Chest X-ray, PA view. Patient: 34 years old, sex F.
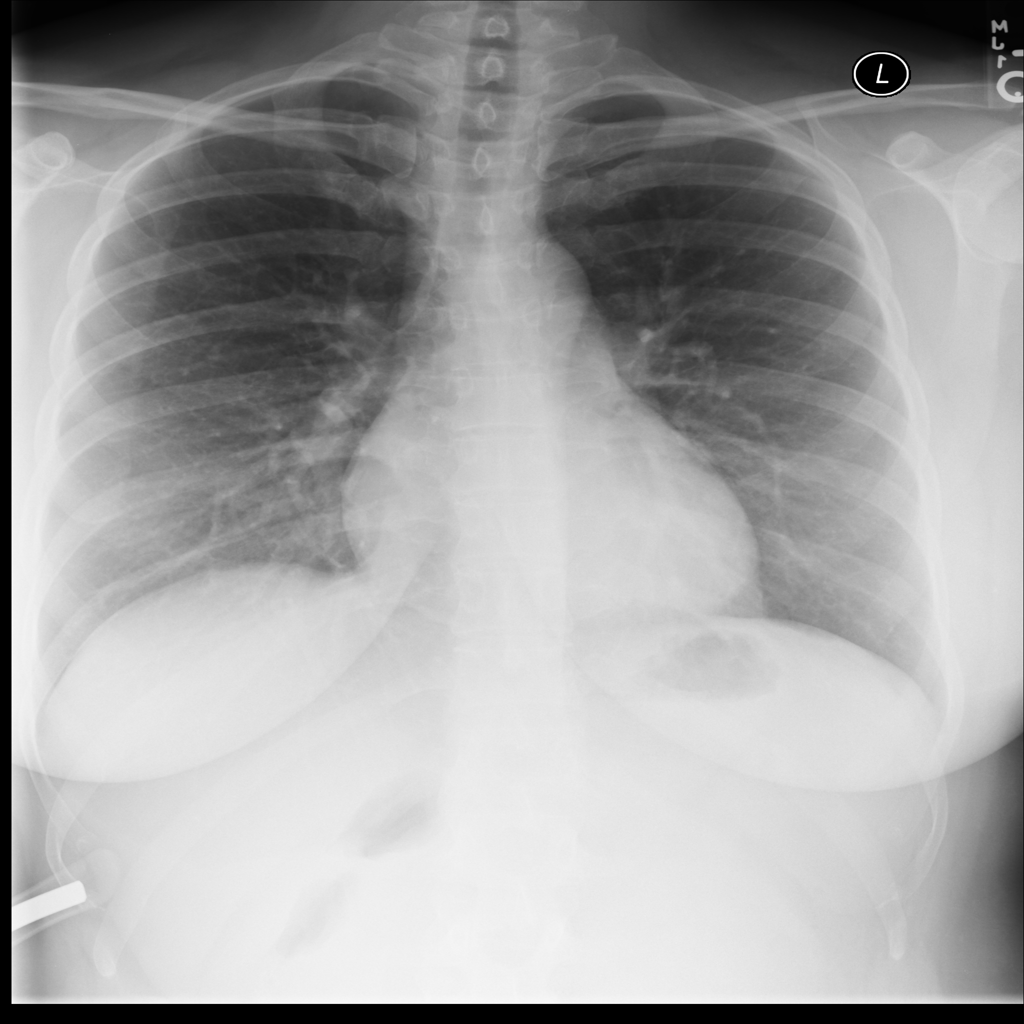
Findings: No Finding